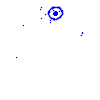
Particle: pion